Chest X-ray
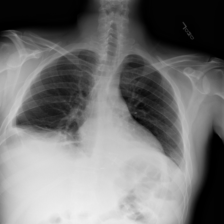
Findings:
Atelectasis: positive
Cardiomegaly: negative
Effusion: positive
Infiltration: positive
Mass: negative
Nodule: negative
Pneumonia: negative
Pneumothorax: negative
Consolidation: negative
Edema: negative
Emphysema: negative
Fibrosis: negative
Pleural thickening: negative
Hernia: negative